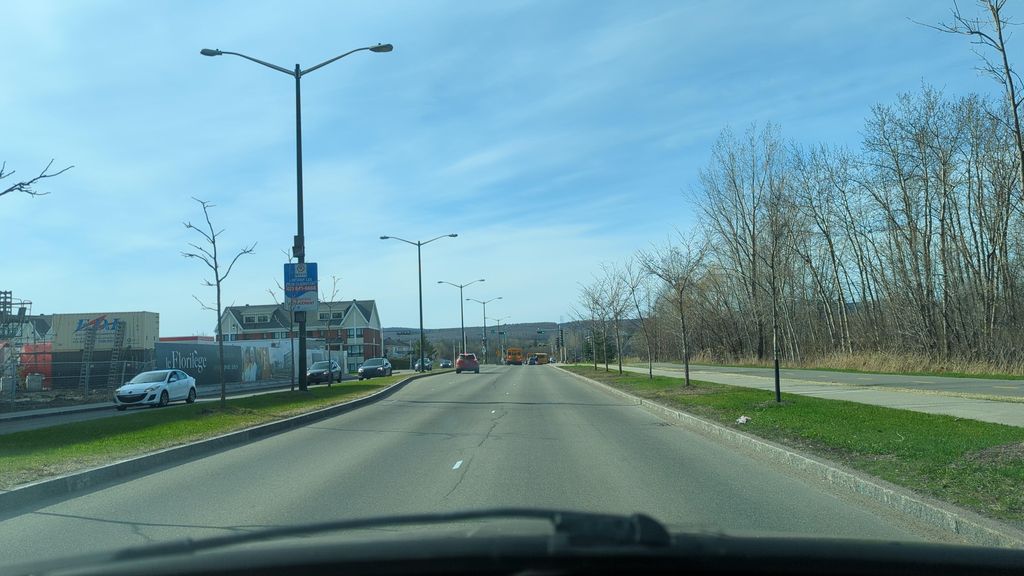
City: quebec_city